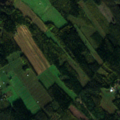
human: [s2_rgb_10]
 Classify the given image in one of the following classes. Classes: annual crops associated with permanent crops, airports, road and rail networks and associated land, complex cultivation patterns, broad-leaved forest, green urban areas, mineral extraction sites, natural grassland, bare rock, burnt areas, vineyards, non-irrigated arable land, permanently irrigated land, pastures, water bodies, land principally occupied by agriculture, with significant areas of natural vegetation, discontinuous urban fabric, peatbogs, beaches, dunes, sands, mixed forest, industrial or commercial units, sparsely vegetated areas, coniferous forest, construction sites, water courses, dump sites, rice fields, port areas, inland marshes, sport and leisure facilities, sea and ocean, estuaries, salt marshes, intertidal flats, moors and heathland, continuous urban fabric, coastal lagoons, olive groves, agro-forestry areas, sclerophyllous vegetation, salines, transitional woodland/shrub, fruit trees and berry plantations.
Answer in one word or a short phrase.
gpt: land principally occupied by agriculture, with significant areas of natural vegetation, coniferous forest, mixed forest, water bodies